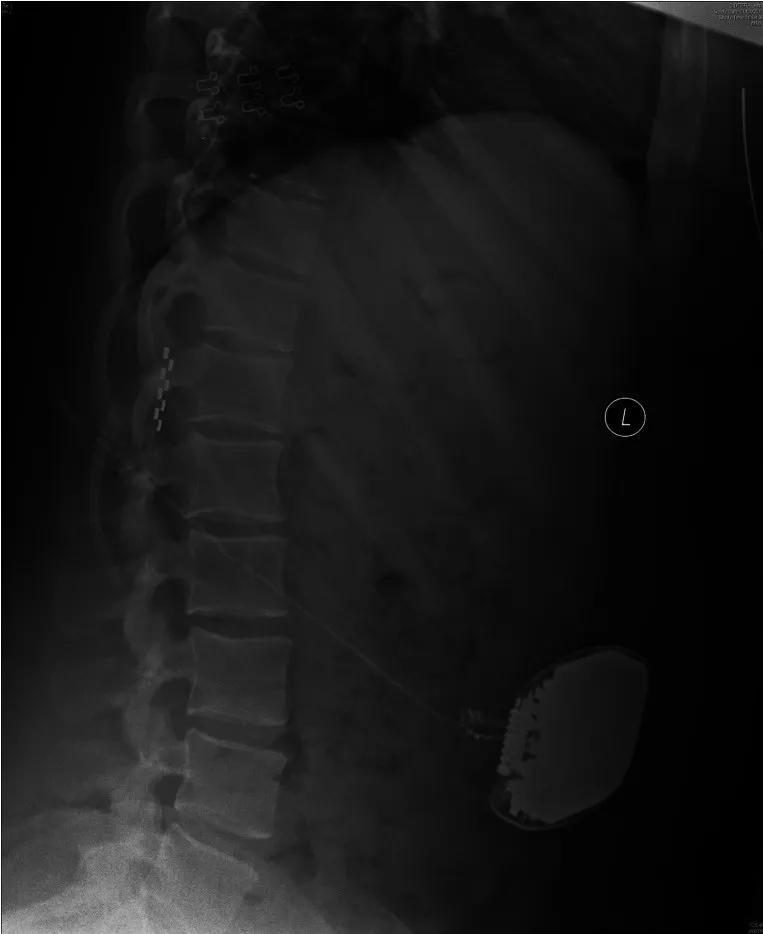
Lateral plain abdominal X-ray showing multiple twists of the connecting wires adjacent to the IPG.
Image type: radiology (x_ray)